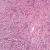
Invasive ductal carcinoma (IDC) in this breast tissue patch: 1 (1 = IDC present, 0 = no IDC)